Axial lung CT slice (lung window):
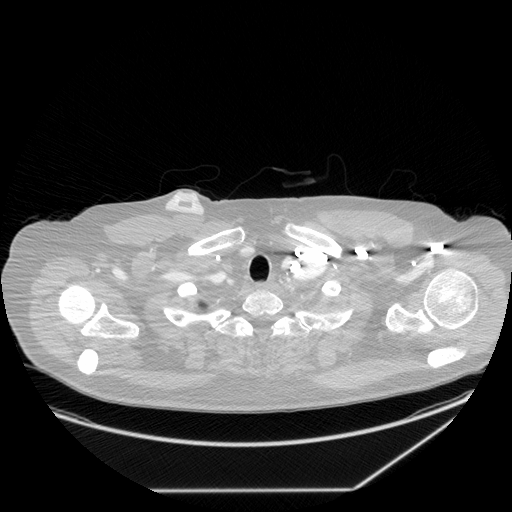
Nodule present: no